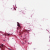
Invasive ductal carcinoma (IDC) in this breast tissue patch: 0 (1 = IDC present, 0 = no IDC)